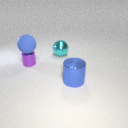
small purple metal cylinder below large blue rubber sphere